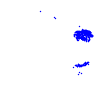
Particle: pion